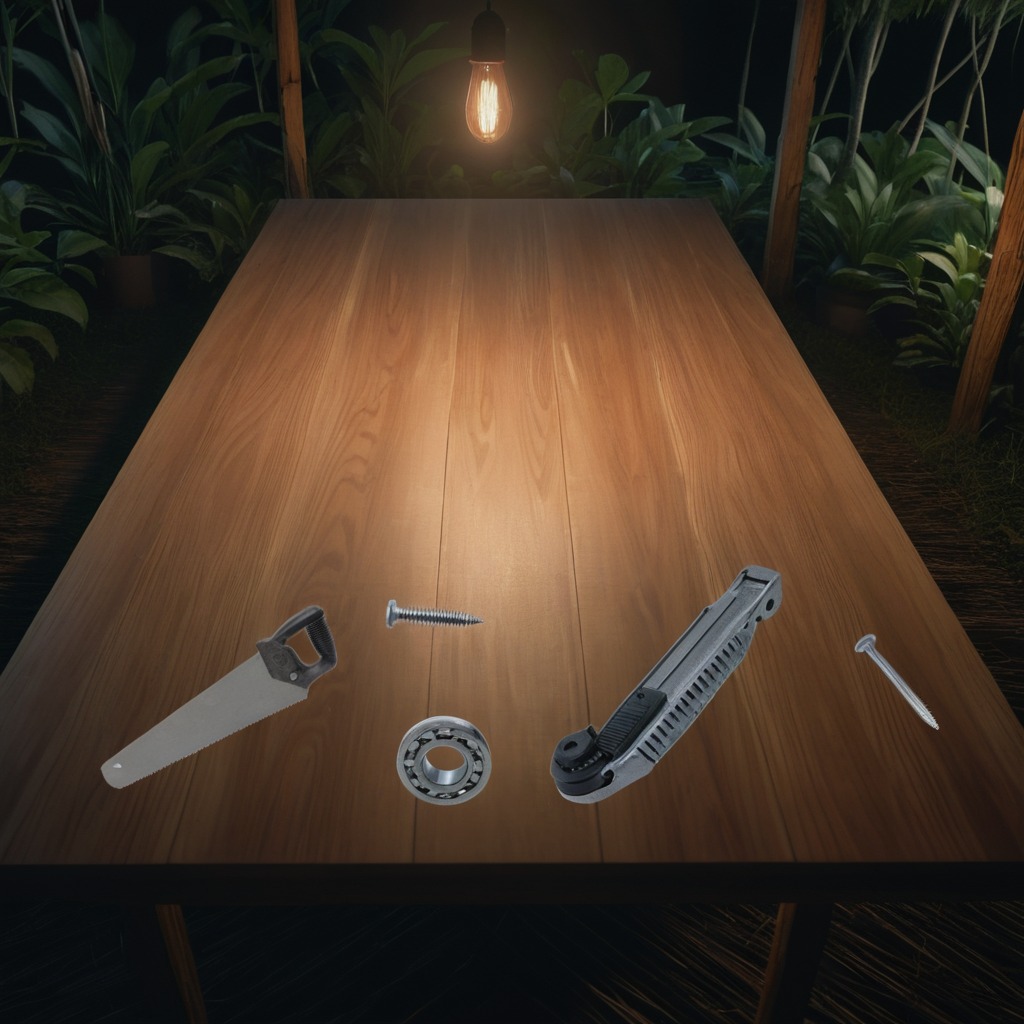
A metal ball bearing, a utility knife, a metal machine screw, an iron nail, and a handheld metal saw are lying on a wooden table inside a jungle field workshop tent at night.